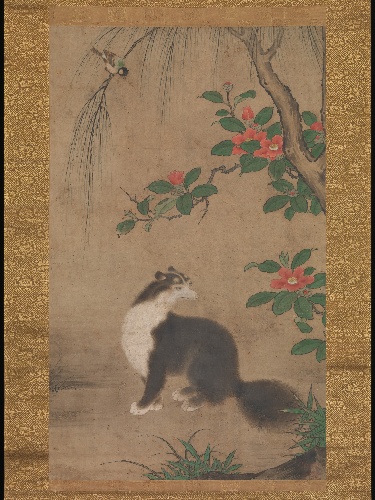
Title: 右都御史筆　麝香猫図|Musk Cat
Artist: Uto Gyoshi
Artist bio: Japanese, active second half of 16th century
Date: mid–late 16th century
Object type: Hanging scroll
Classification: Paintings
Medium: Hanging scroll; ink and color on paper
Culture: Japan
Period: Muromachi period (1392–1573)
Dimensions: Image: 29 15/16 × 18 5/16 in. (76 × 46.5 cm)
Overall with mounting: 66 1/8 × 24 1/8 in. (168 × 61.3 cm)
Overall with knobs: 66 1/8 × 25 7/8 in. (168 × 65.8 cm)
Department: Asian Art
Credit line: Mary Griggs Burke Collection, Gift of the Mary and Jackson Burke Foundation, 2015
Accession year: 2015
Repository: Metropolitan Museum of Art, New York, NY
Tags: Animals|Birds|Flowers